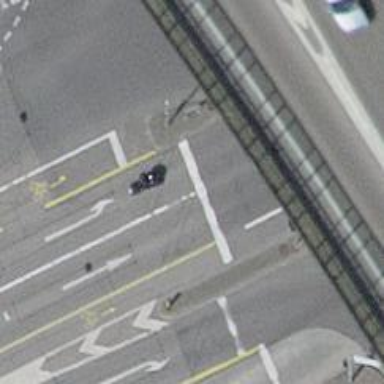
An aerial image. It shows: Secondary road with asphalt surface and opposite cycleway.